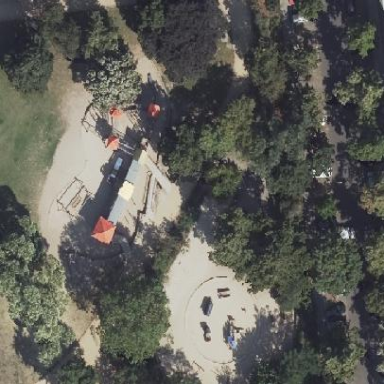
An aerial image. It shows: Playground area for leisure activities on the land.